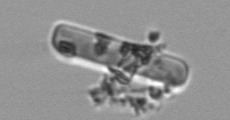
Label: Guinardia_delicatula